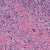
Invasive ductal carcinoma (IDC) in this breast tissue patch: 1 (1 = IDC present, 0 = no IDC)